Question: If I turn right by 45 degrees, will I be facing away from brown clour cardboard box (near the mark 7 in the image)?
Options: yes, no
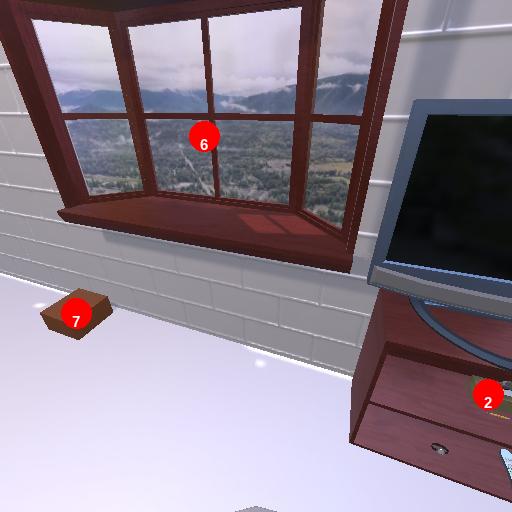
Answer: yes